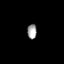
Tissue: lung
Cell type: Smooth muscle cells
Senescence score: 0.6204
Nuclear area (px): 136
Mean DAPI intensity: 160.971